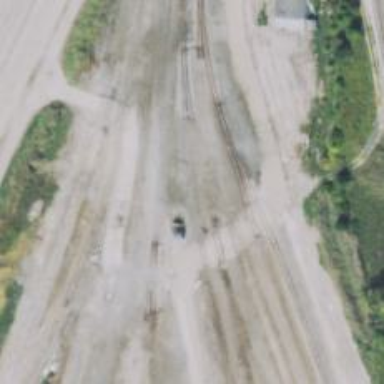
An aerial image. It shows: Abandoned railway yard.